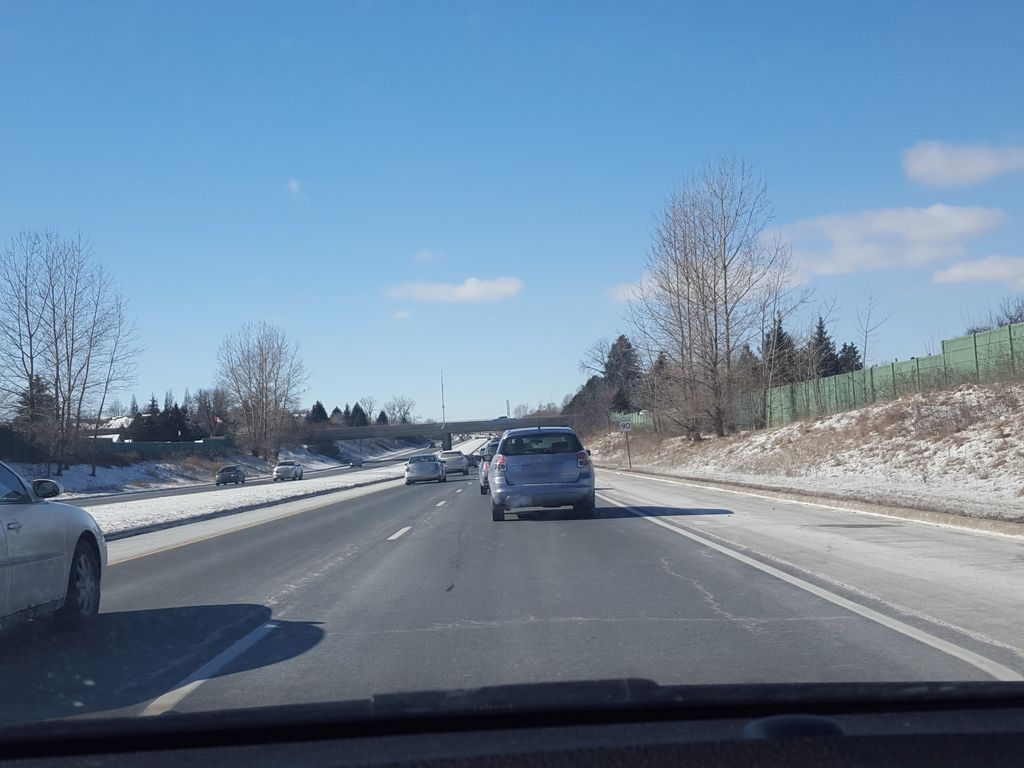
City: hamilton